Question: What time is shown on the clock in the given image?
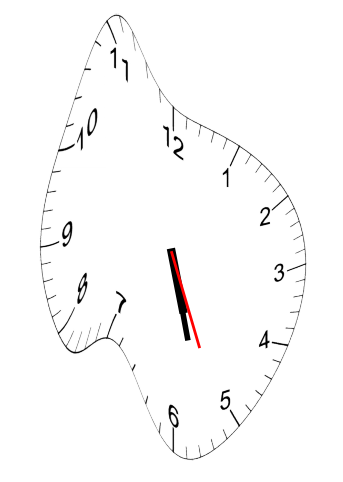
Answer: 05:27:26